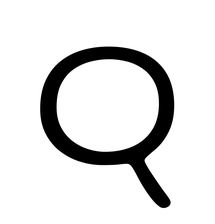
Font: Gluten_ExtraLight